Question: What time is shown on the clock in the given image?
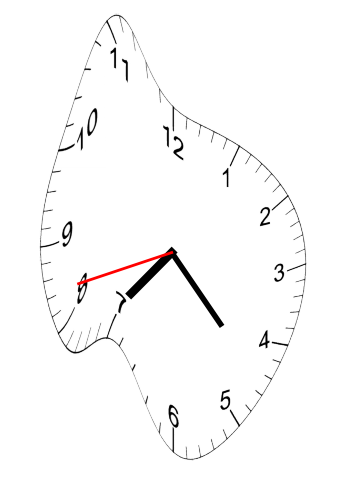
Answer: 07:22:42